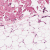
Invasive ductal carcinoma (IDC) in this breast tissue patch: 0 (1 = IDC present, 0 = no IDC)